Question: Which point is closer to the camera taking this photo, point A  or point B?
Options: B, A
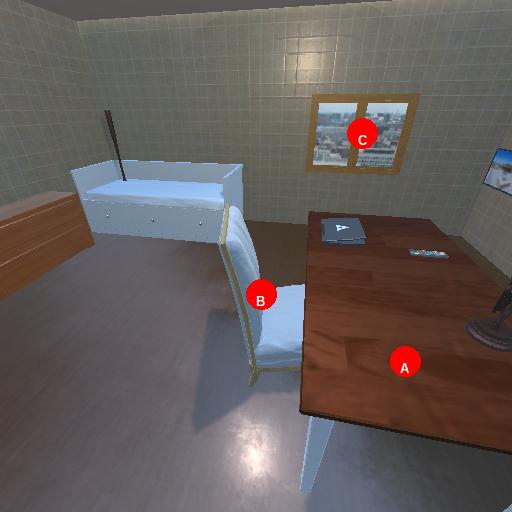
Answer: B